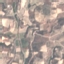
Land use / land cover: PermanentCrop